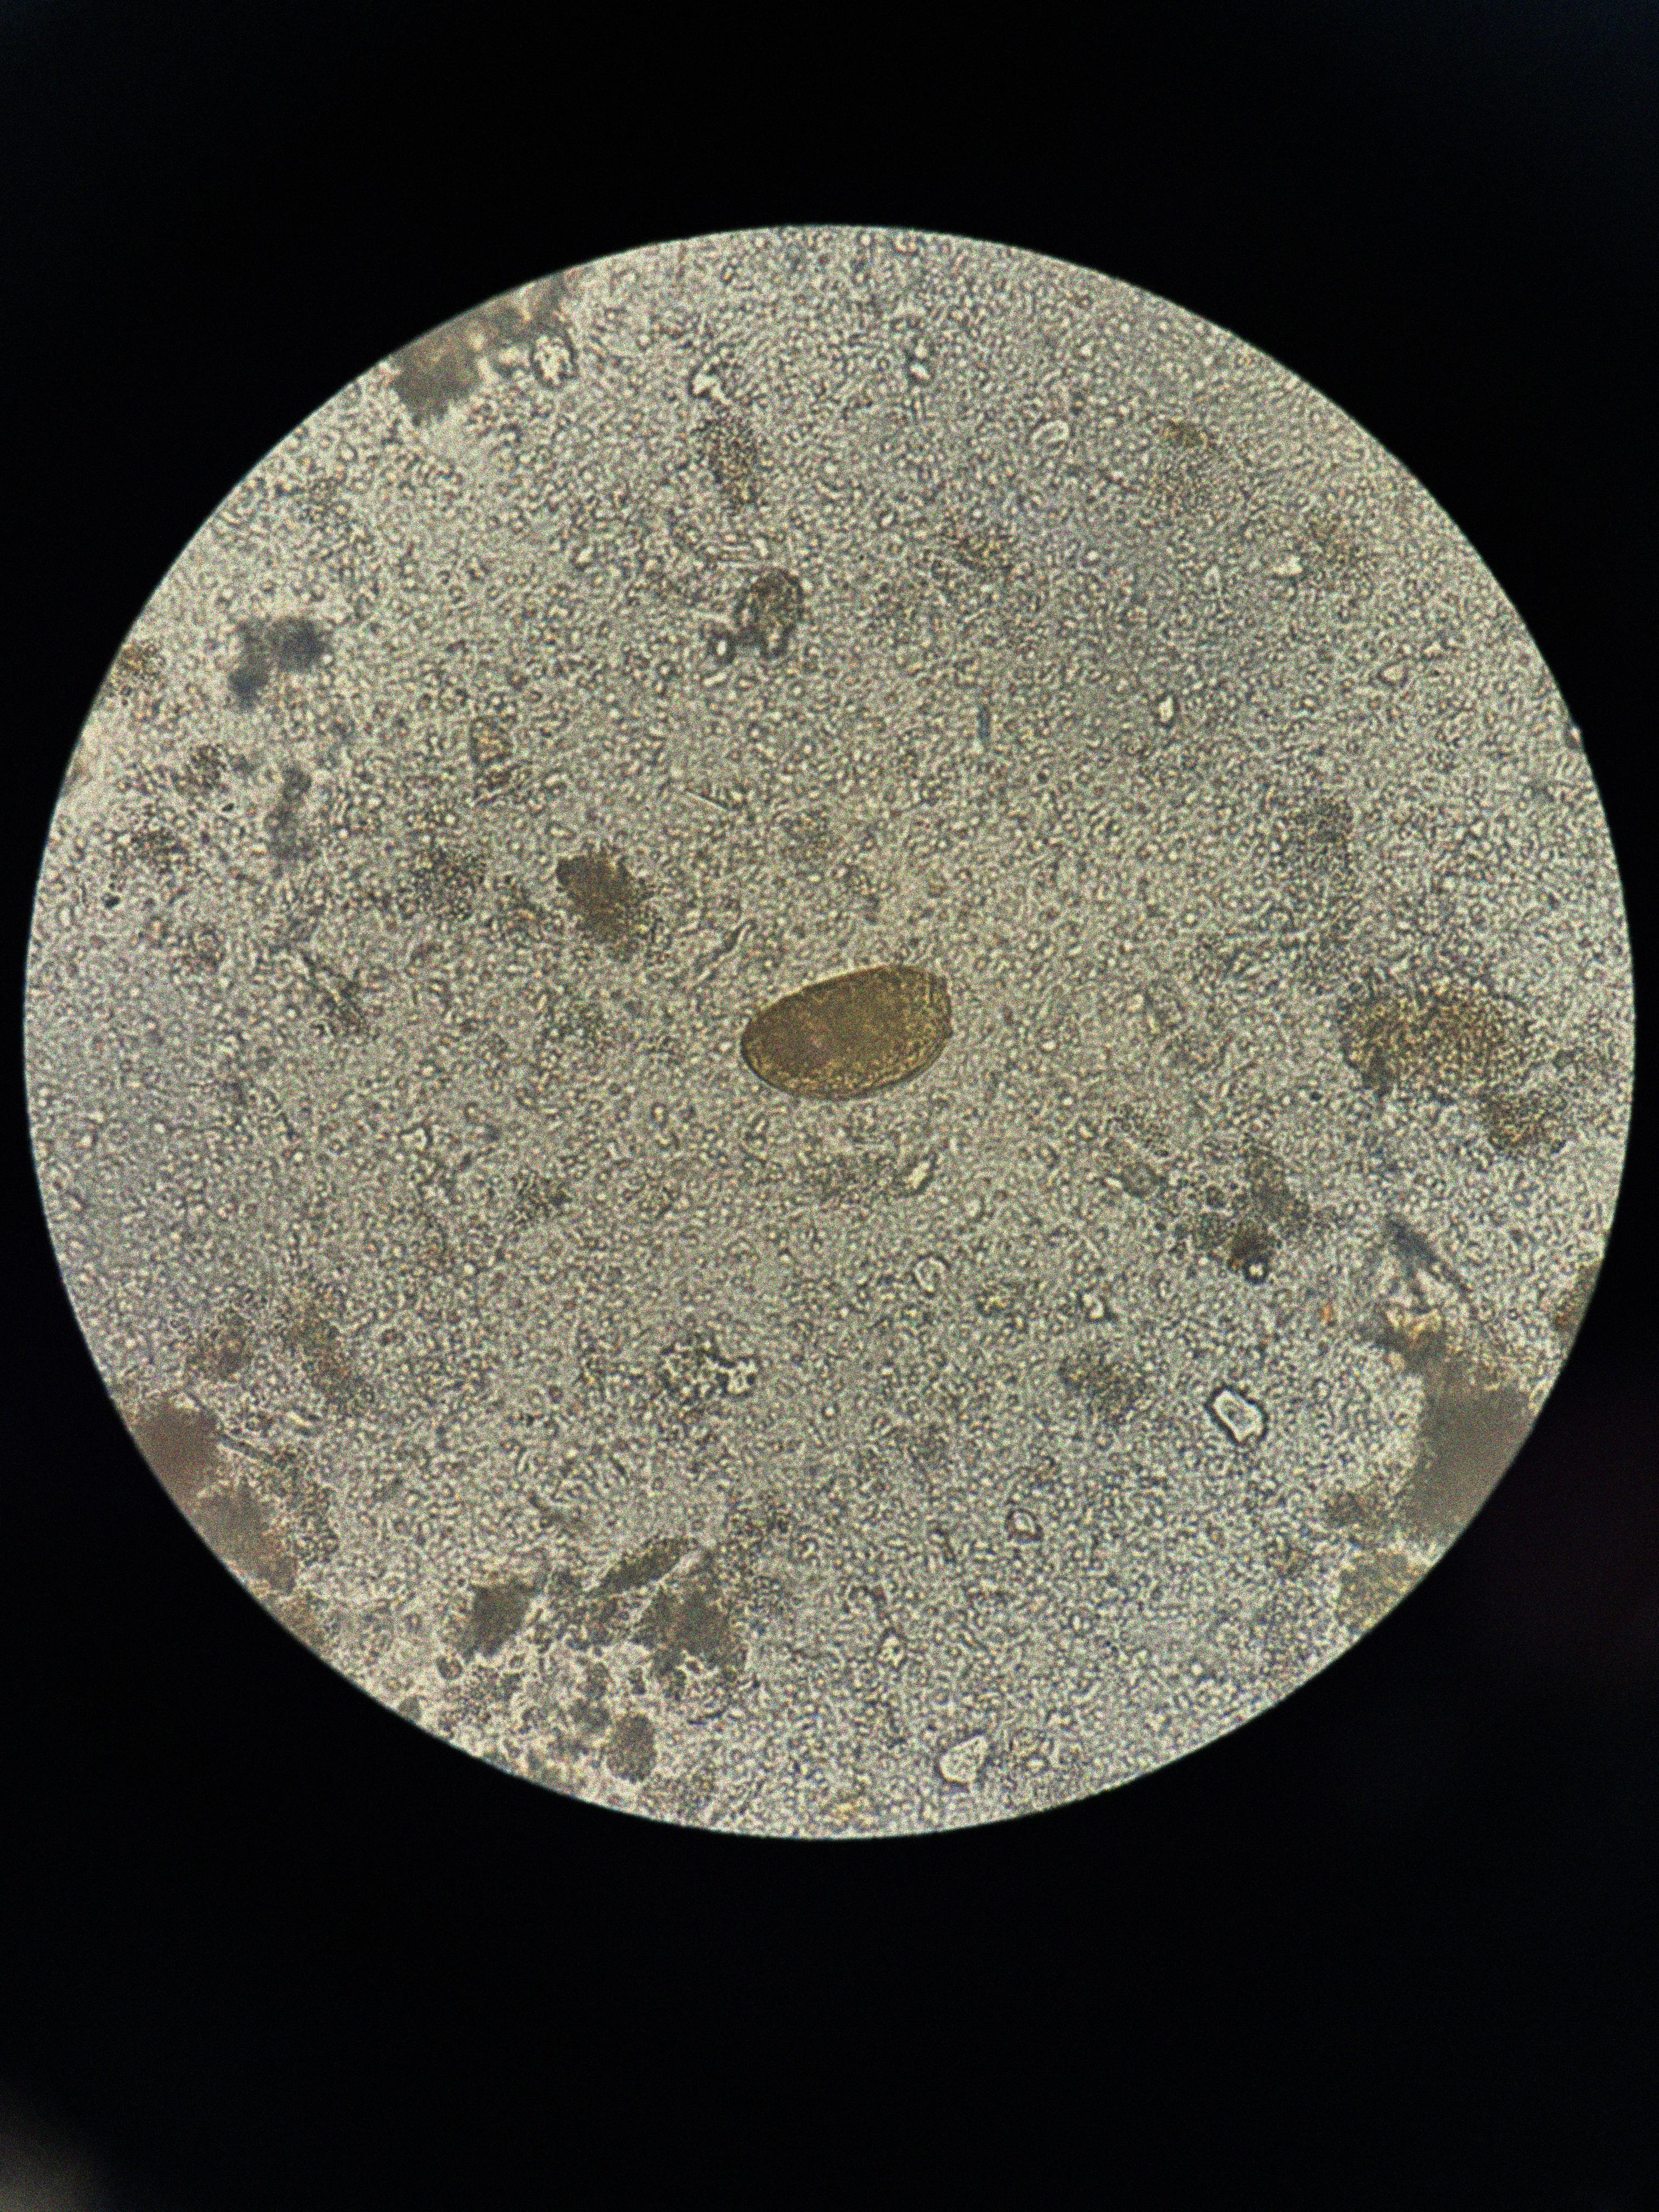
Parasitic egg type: Paragonimus spp